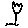
Label: flower